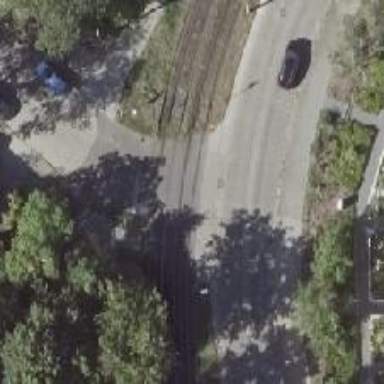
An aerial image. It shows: Uncontrolled tram level crossing.